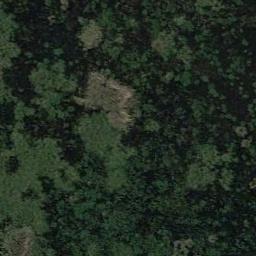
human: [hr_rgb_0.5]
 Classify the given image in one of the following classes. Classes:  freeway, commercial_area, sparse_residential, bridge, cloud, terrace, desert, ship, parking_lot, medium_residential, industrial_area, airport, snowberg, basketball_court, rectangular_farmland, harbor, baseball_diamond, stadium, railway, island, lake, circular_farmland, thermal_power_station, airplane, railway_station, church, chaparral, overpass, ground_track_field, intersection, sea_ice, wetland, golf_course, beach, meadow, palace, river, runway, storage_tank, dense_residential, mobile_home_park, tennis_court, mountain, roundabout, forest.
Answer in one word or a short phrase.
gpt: wetland